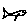
Label: fish